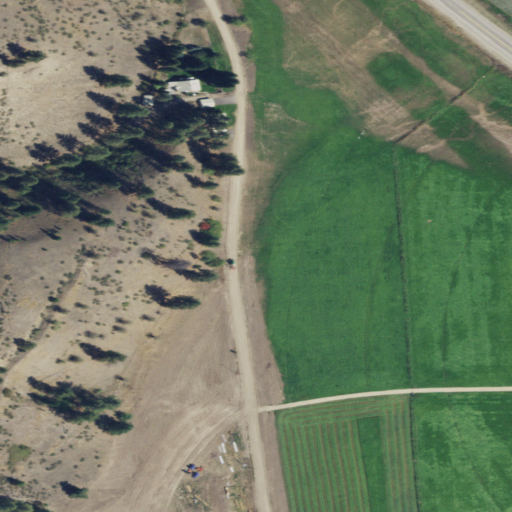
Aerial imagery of valley in Montana named Cooper Draw containing pasture, shrub, grassland, open development, evergreen forest, low intensity development, and medium intensity development